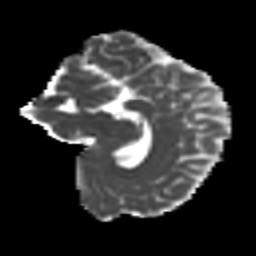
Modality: MD
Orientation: sagittal
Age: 21
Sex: female
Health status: healthy
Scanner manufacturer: siemens
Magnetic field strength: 3 T
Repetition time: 8.6 s
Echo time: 0.095 s